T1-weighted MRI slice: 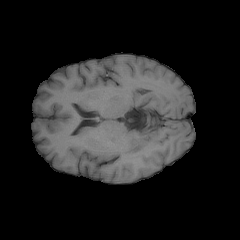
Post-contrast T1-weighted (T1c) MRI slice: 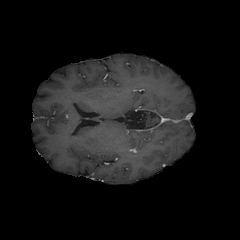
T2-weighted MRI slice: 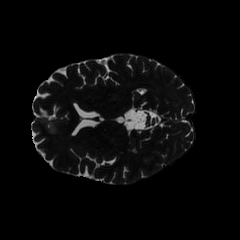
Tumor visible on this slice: yes